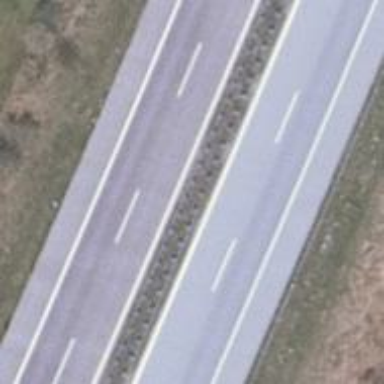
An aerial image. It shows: Asphalt motorway.